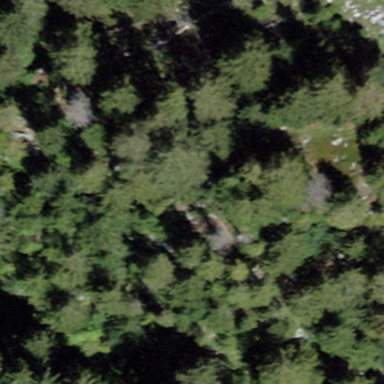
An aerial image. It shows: Forest area.